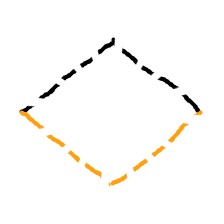
Shape: rhombus